Question: I am developing an android app so I am still in "debug mode" in terms of signing my app. The MapView that I am using used to work so far but since today (maybe yesterday) the map shows greyed out areas. (Compare the following image.)

Does anybody know the reason for this?
I have installed my app on two other devices (Samsung Galaxy Ace and Galaxy S2). On the Ace it shows the exact same behavior with the greyed out "chessboard" tiles. On the Galaxy S2 however it does not.
I have also thrown away the debug certificate and generated a new fingerprint and API key. But that did not help.
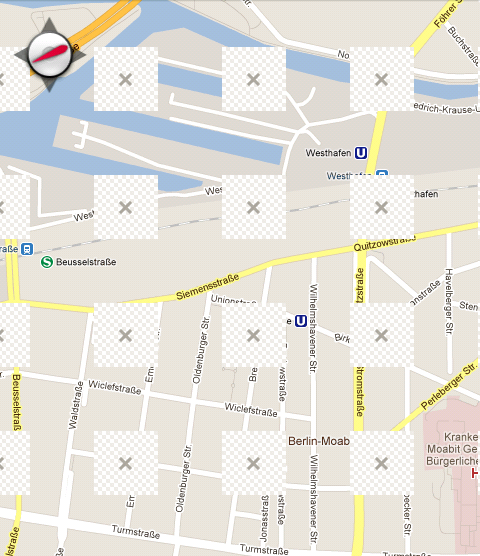
Answer: Trying to narrow down the problem I found that it seems to be related to the streetview feature. When I started to code the mapview into my app I set the streetview feature to true:
'''
mapView.setStreetView(true);
'''
When I turn it off (set to false) the greyed out areas disappear.
I have not further investigated this but for now my problem is solved (so I wrote this as an answer).